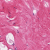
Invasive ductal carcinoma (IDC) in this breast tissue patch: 0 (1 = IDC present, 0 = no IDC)